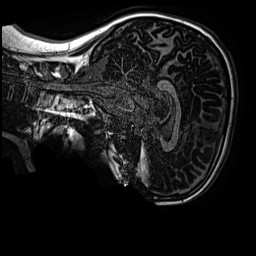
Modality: MP2RAGE
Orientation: sagittal
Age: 13
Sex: female
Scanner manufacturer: siemens
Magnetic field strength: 3 T
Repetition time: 4 s
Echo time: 0.00299 s